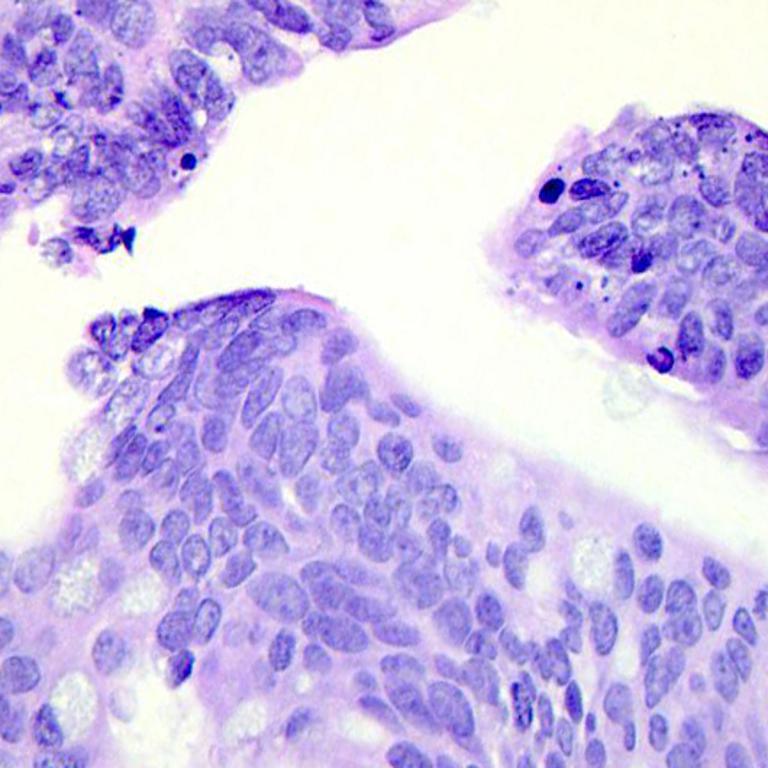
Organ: colon
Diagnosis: adenocarcinomas